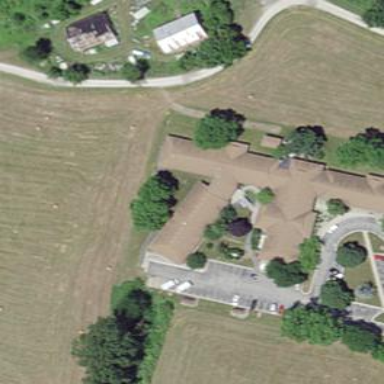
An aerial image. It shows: Nursing home building.